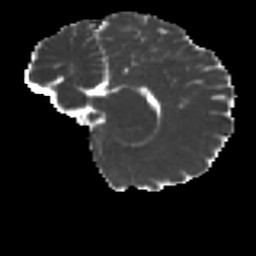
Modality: MD
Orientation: sagittal
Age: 26
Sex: female
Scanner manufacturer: ge
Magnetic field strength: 3 T
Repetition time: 7.8 s
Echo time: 0.0606 s